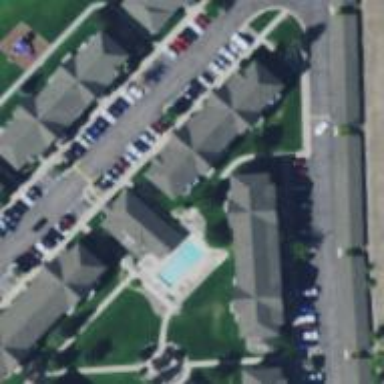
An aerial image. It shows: View of apartment building.